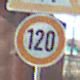
Verkehrszeichen: Geschwindigkeit120
Zusatzzeichen oben: EinseitigVerengteFahrbahnRechts
Umgebung: Outdoor, Suburban
Tageszeit: MorningAfternoon
Wetter: Clear
Licht: Natural
Jahreszeit: NotSpecified
Kontrast: HighContrast